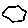
Label: hexagon